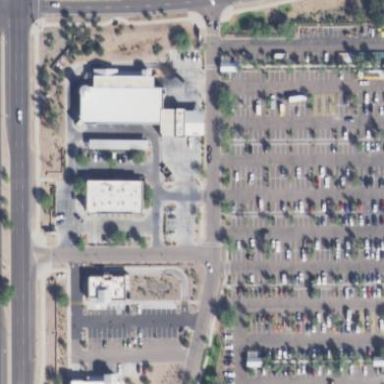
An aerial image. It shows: Parking area.